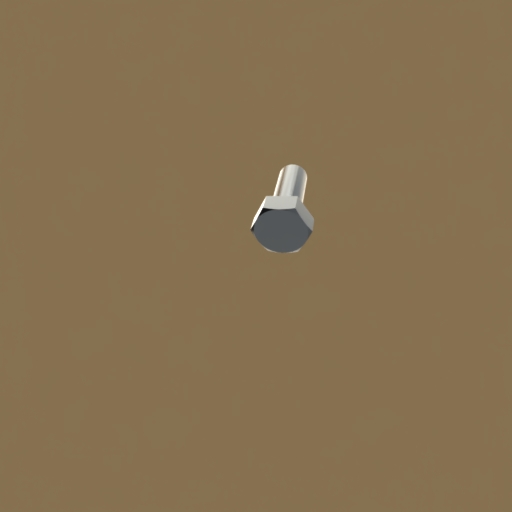
Label: bolt